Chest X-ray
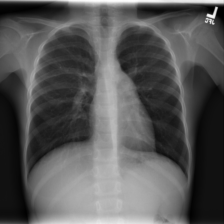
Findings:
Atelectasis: negative
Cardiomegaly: negative
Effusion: negative
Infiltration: negative
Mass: negative
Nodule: negative
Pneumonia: negative
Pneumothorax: negative
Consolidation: negative
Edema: negative
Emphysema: negative
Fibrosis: negative
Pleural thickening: negative
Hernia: negative